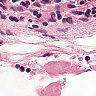
Metastatic tissue present: no